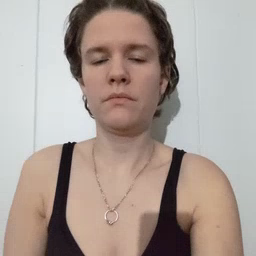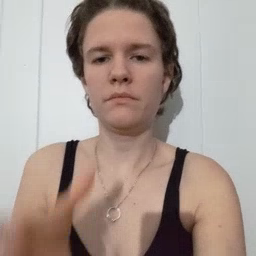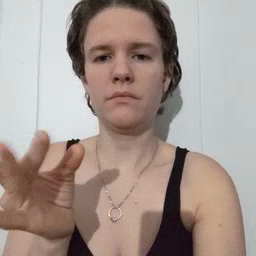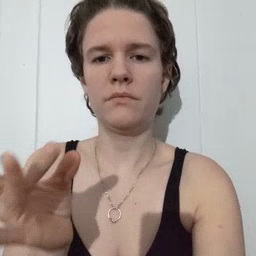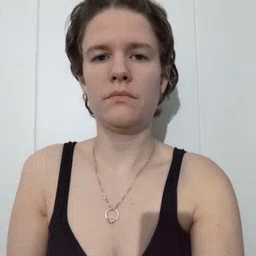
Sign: sticky